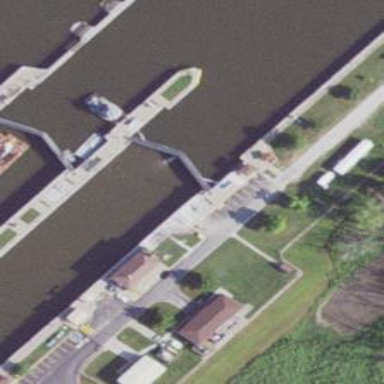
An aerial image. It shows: Lock gate on waterway.